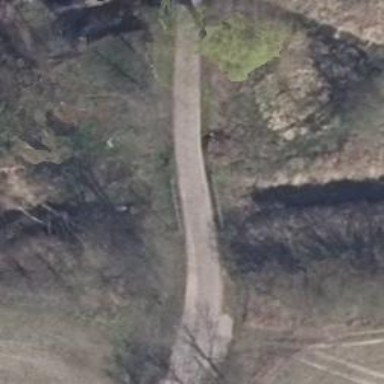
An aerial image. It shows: Residential road with bridge.